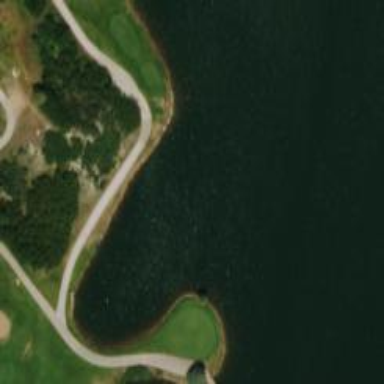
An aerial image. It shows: Path labeled as golf cart track.